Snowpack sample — Buffalo Mountain, Silverthorne, Colorado, USA (1/25/25, 10:11 AM MST)
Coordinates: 39.6222, -106.1139
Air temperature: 22 °F
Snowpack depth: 110 cm
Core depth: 40 cm
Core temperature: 46.4 °F
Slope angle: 12°, slope face: 102°
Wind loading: high
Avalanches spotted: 0
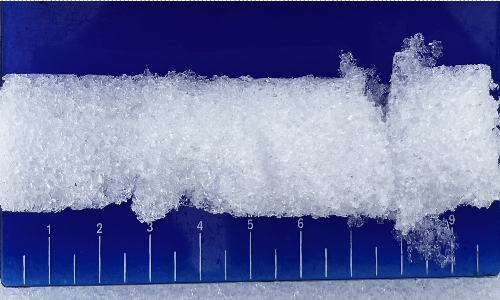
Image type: core
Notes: No avalanches nearby, collected on the outskirts of a fire break 15 meters from the treeline, on way to Buffalo and Red Mountain